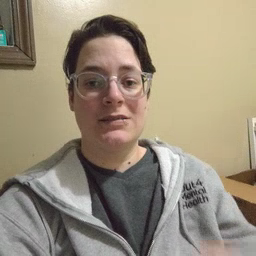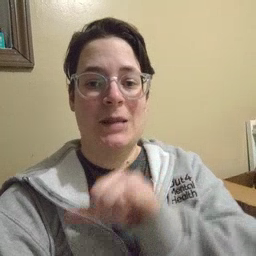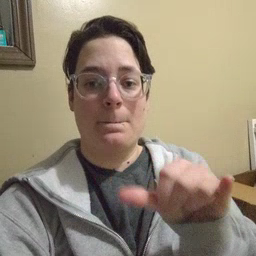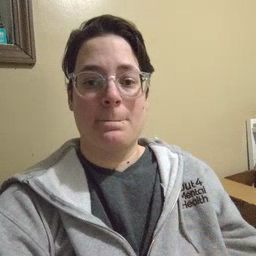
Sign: same